Question: I need to make an App that set up a calendar for the week,
basically the user will input the start hour and finish hour of the activity for the every day of the week.
He will do only once.
After that set up, the application (I will use 'AlarmManager') will start his activity (continuously play video) at the set hour and finish and the set hour:
Every day of the week;
forever,
without human interaction (of course the phone/tablet must be switched on and plugged to electricity).
Will the 'alarmmanger' be able to actually wake up the device in the morning to start the activity (play the video) without any interaction from the user?
The clever suggestion of using
'''
WindowManager wm = Context.getSystemService(Context.WINDOW_SERVICE);
Window window = getWindow();
window.addFlags(wm.LayoutParams.FLAG_DISMISS_KEYGUARD);
'''
Gives me a lot of errors in Eclipse:

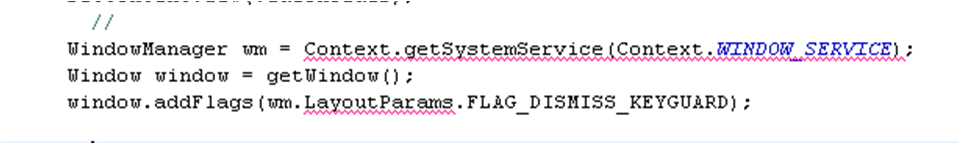
Answer: Yes u can i tried something similar to that but not exactly..i tried invoking the device every day at 9.00AM to download the contents i used this piece of code
'''
PowerManager pm = (PowerManager) context
.getSystemService(Context.POWER_SERVICE);
PowerManager.WakeLock wl = pm.newWakeLock(
PowerManager.PARTIAL_WAKE_LOCK, "");
wl.acquire();
wl.release();
'''
This was my implementation:
Used to set the Alaram
'''
AlarmManager am = (AlarmManager) context
.getSystemService(Context.ALARM_SERVICE);
Calendar calendar = Calendar.getInstance();
calendar.setTimeInMillis(System.currentTimeMillis());
calendar.add(Calendar.MINUTE, 10);
calendar.add(Calendar.SECOND, 00);
//alarmManager.set(AlarmManager.RTC_WAKEUP, calendar.getTimeInMillis(), pendingIntent);
am.setRepeating(AlarmManager.RTC_WAKEUP, calendar.getTimeInMillis(), 1000*60*1, pi);
'''
BroadcastReciever:
'''
Register BroadcastReciever:
PowerManager pm = (PowerManager) context
.getSystemService(Context.POWER_SERVICE);
PowerManager.WakeLock wl = pm.newWakeLock(
PowerManager.PARTIAL_WAKE_LOCK, "");
wl.acquire();
// Put here YOUR code.
Intent startAutoSyncService = new Intent(context,
AppoinmentService.class);
context.startService(startAutoSyncService);
wl.release();
'''